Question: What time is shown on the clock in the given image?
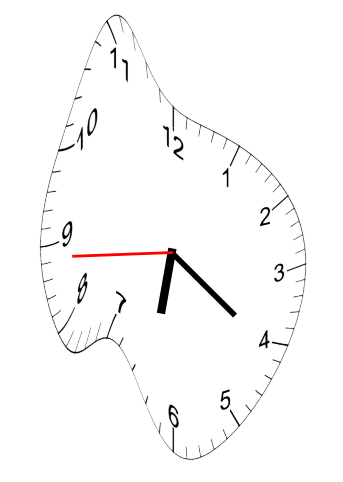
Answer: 06:20:44